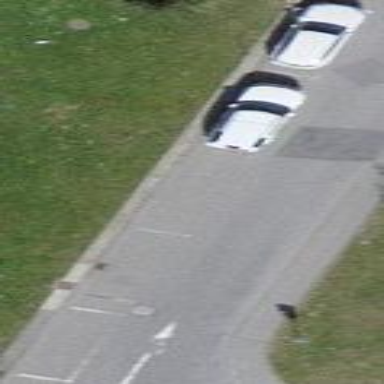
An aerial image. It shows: Parking area with surface.